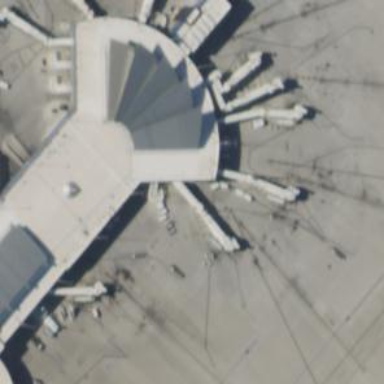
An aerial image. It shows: Airport gate.